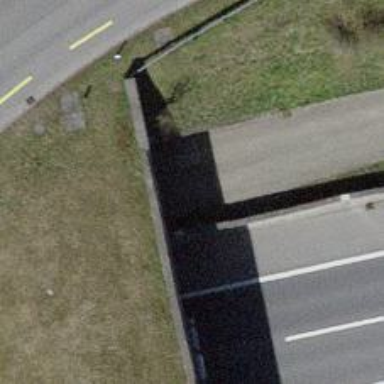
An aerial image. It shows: Track road with grade 1 track type that goes through tunnel.